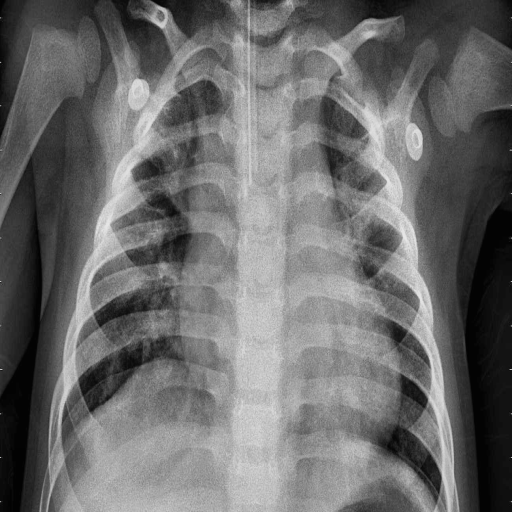
Finding: PNEUMONIA